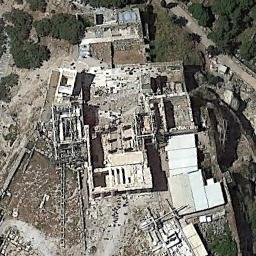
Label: palace